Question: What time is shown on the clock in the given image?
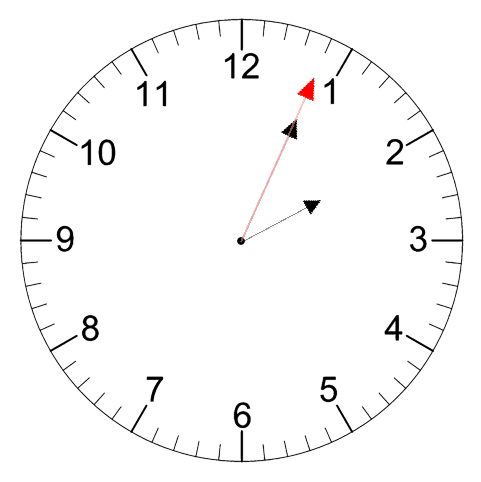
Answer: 02:04:04